Aerial crown-view tile of a tropical tree (Barro Colorado Island, Panama), acquired 20240918:
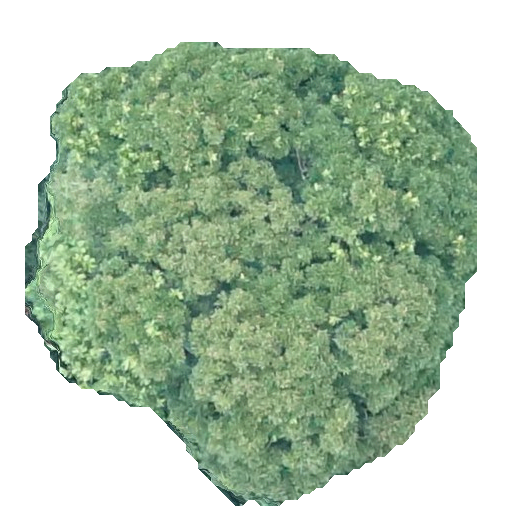
Species: Dipteryx oleifera
GBIF accepted scientific name: Dipteryx oleifera
Crown area: 246.663 m²